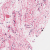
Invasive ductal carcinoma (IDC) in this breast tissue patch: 0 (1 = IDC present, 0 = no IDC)